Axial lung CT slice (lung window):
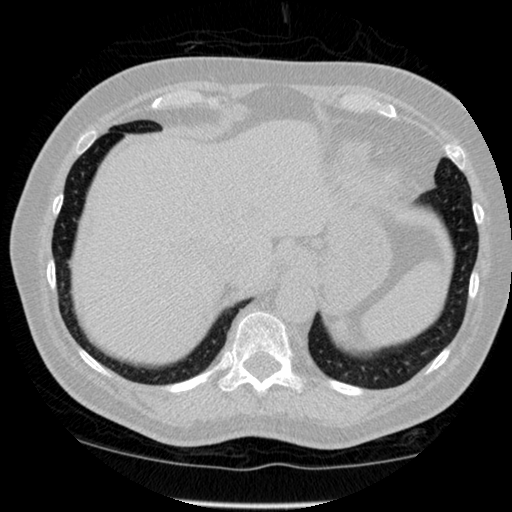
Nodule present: no